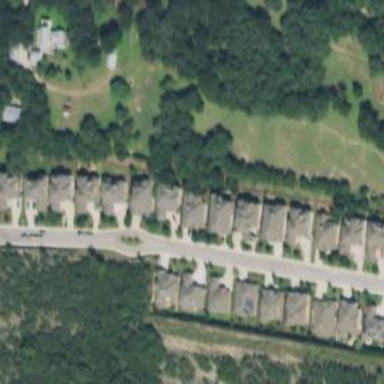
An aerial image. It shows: Residential road.